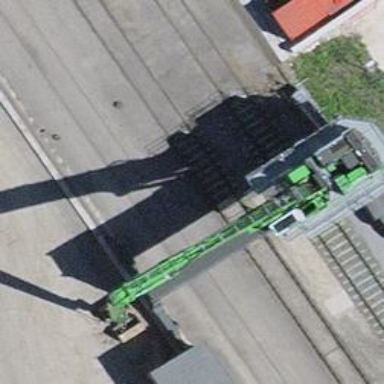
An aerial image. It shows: Railway switch.